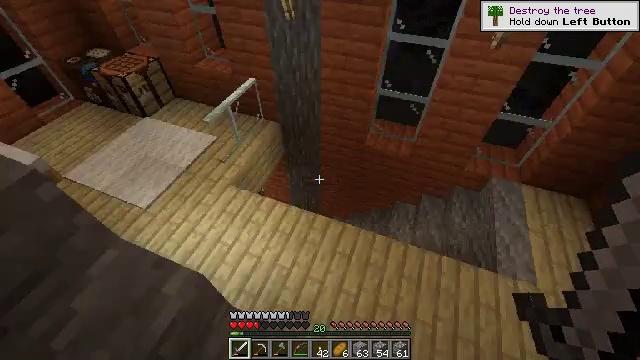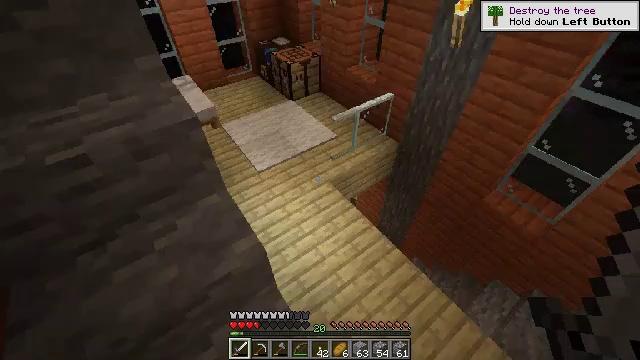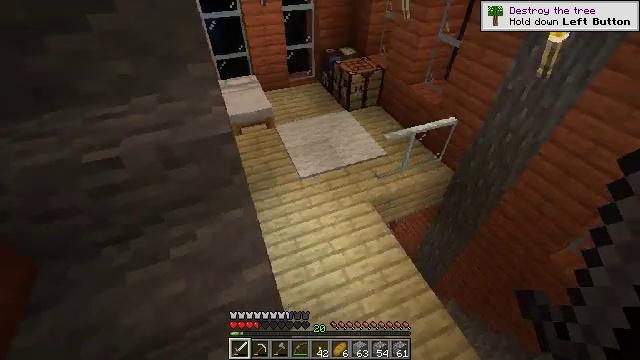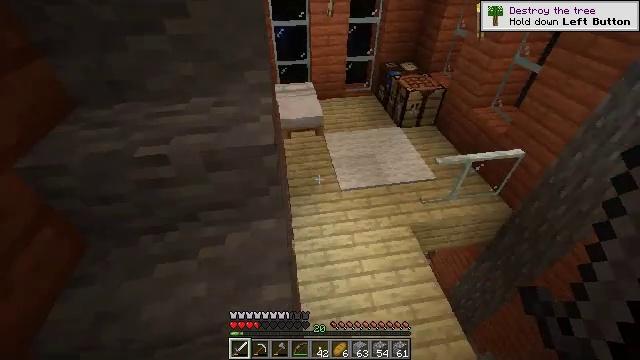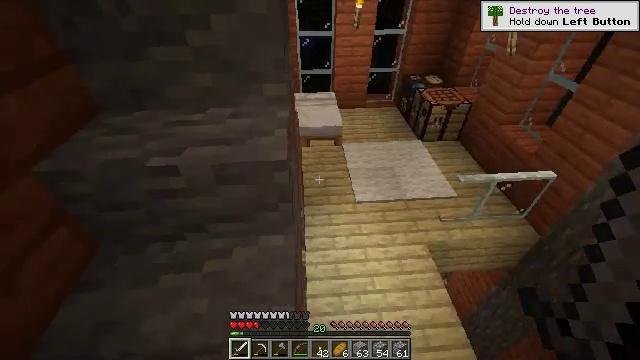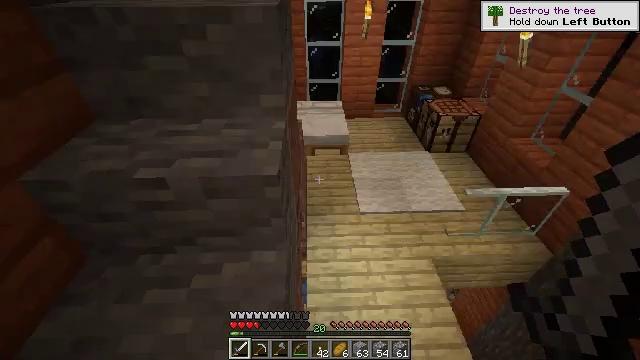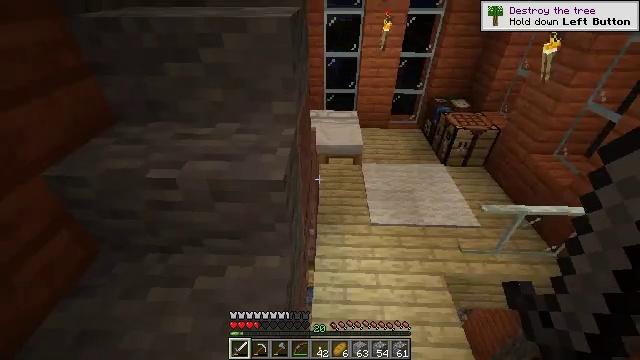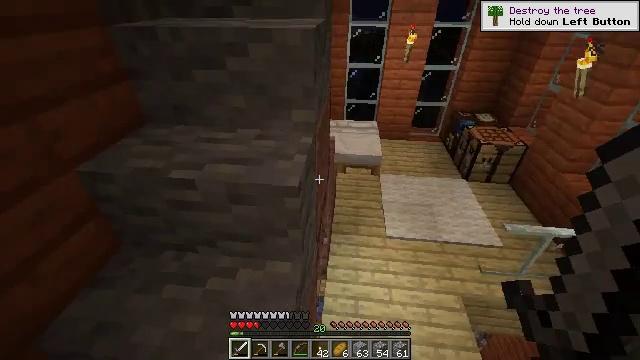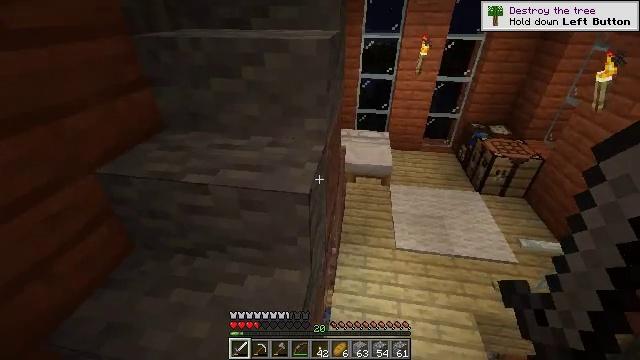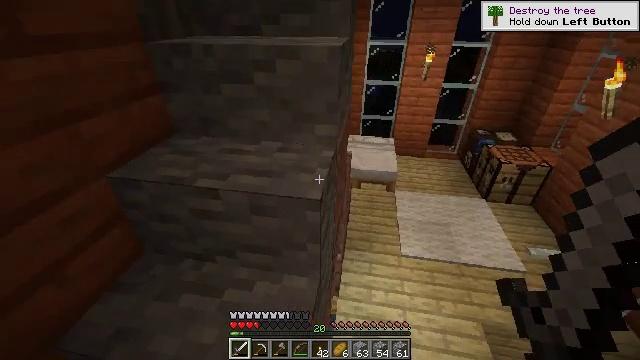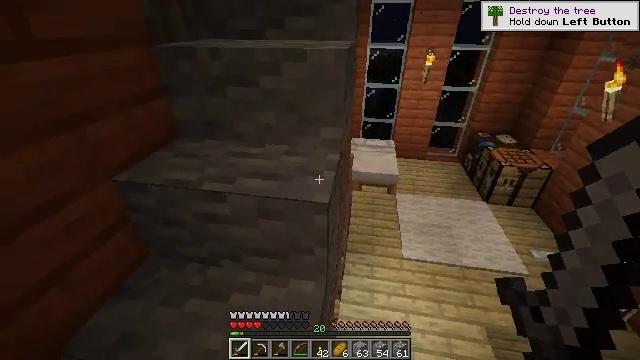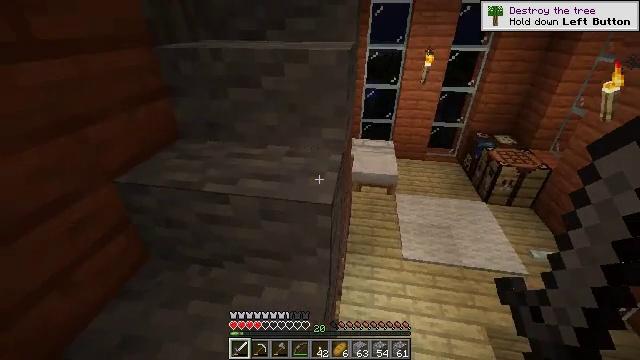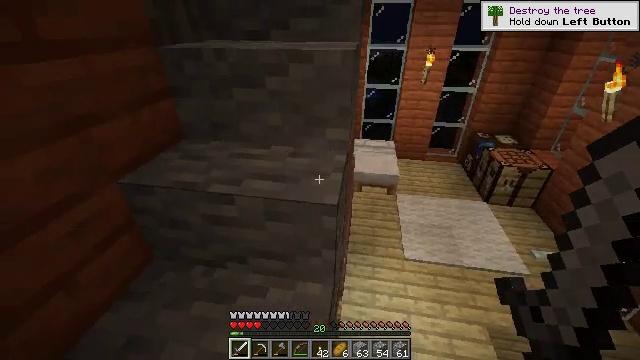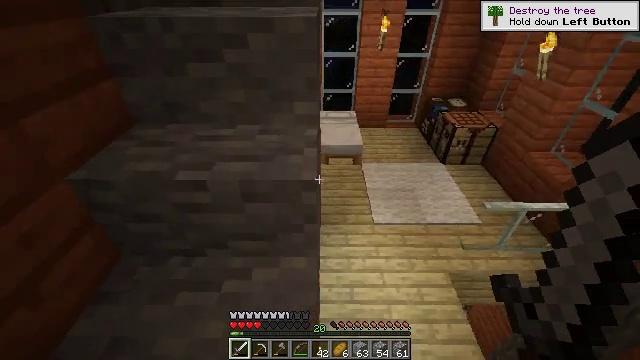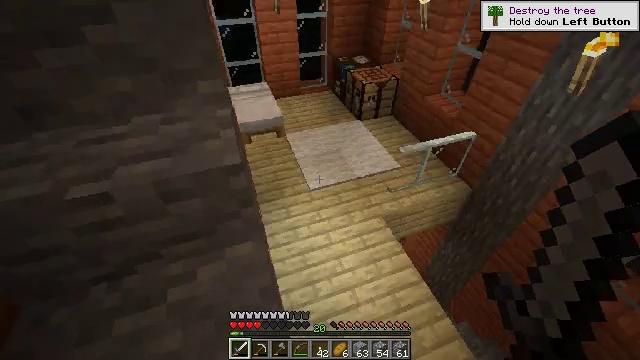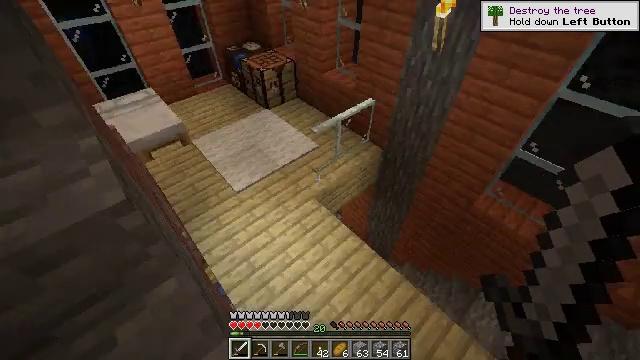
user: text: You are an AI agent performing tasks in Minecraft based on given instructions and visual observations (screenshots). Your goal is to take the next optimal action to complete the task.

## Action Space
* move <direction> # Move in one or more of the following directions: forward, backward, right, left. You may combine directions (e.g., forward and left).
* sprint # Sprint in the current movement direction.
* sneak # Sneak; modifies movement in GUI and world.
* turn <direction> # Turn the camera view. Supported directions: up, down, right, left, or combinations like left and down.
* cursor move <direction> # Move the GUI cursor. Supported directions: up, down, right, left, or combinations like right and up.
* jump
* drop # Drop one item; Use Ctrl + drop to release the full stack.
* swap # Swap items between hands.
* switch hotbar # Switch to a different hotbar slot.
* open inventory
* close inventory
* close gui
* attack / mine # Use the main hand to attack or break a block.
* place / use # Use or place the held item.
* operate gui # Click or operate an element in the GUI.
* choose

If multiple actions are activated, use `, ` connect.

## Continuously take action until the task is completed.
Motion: motion action
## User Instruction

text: Gather materials by mining the birch pressure plate.
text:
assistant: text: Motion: move forward, turn left and up
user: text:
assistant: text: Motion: move forward, turn left and up
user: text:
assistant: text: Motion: move forward, turn left and up
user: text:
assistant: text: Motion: move forward, turn left and up
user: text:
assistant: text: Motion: move forward, turn left and up
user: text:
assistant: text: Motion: move forward, turn left and up
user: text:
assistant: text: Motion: move forward, turn left and up
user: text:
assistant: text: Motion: move forward, turn left and up
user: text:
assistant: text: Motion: move forward, turn up
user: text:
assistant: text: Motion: move forward
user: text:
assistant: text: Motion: move forward
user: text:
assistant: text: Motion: move forward
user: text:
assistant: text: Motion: move forward, turn right and down
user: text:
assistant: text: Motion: move forward, turn right and down
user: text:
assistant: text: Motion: move forward and move right, turn right and down
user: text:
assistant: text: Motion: move forward and move right, turn right and down
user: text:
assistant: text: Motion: move forward and move right, turn right and down
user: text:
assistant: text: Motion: move forward and move right, turn right and down
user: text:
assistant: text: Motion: move forward and move right
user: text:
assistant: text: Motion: move forward and move right
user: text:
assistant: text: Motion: move forward and move right
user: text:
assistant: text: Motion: move forward and move right
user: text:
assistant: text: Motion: move forward and move right
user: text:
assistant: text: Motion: move forward and move right
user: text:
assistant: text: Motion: move forward and move right, turn left and up
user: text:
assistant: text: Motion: move forward and move right, turn left and up
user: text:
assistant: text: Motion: move forward and move right, turn left and up
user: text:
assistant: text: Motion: move forward and move right, turn left and up
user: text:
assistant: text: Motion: move forward and move right, turn left
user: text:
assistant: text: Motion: move forward and move right, turn left